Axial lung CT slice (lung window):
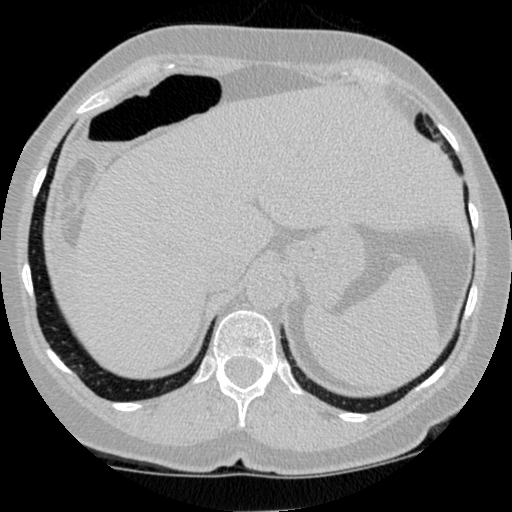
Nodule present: no